Question: I have installed netbeans 7.1 that comes pre-bundeled with 'Tomcat'. I need to find the 'context.xml' in the tomcat. Where is tomcat directory located in netbeans ? Where can i find 'context.xml'

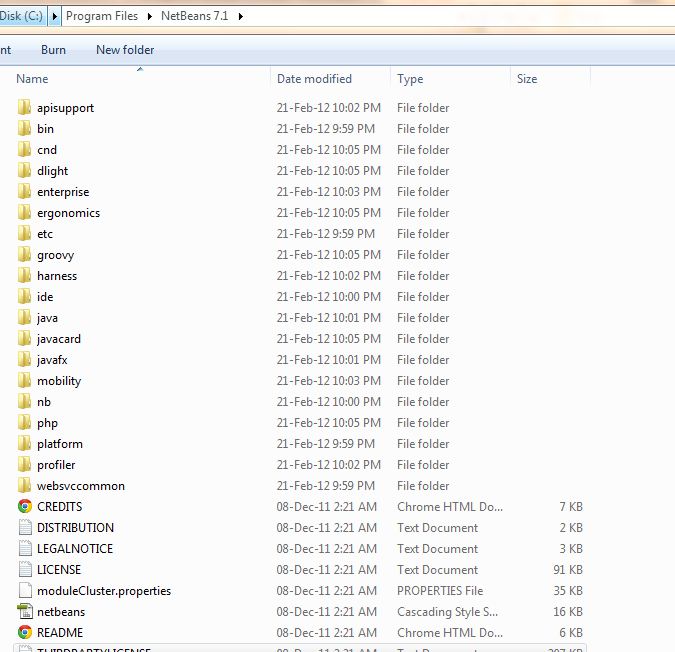
Answer: In Netbeans,go to
Tools --> Servers --> you will get server details.
you will find "Context.xml" in following location
/tomcat home folder path/conf